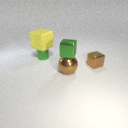
large yellow rubber cube above small green rubber cylinder